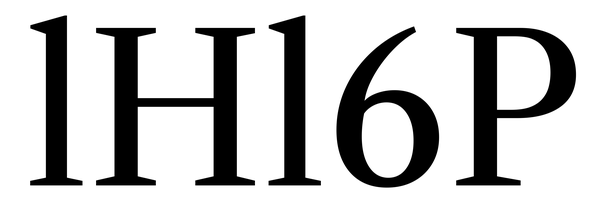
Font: LibreCaslonText_Regular